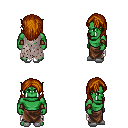
a pixel art fantasy rpg character, male body template, orc, green skin, gray tattered cape, robe skirt, brunette long hairstyle, cloth bracers, white slippers, four views (front, back, left, right), 2x2 character sprite sheet, small pixel art, hard edges, no anti-aliasing